Field crop: maize
Growth stage: 2
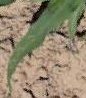
Species: maize